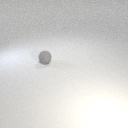
small gray rubber sphere